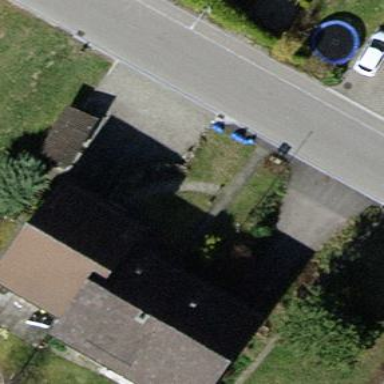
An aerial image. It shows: Semidetached house with gabled roof.